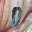
Label: 0